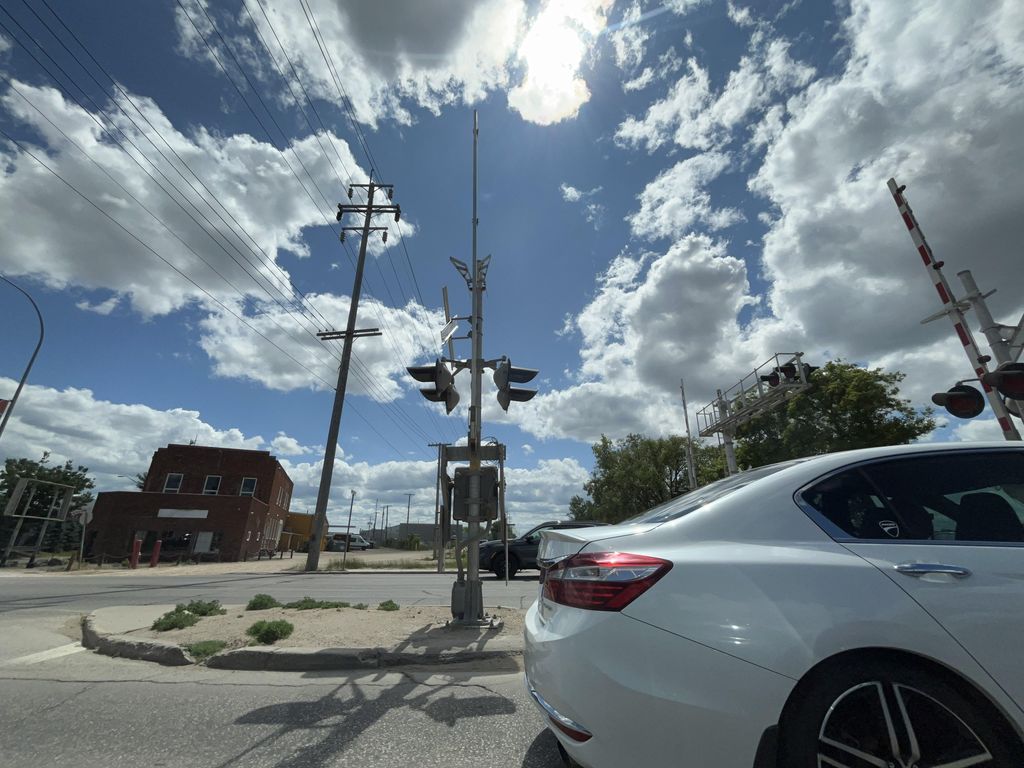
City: winnipeg